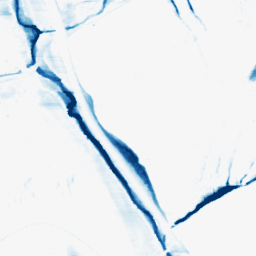
Category: morphological
Decomposition family: morphological_ellipse
Decomposition parameters: operation: closing
width: 5
height: 30
Upsampling method: bilinear
Upsampling parameters: scale: 8
Upsampling scale: 8